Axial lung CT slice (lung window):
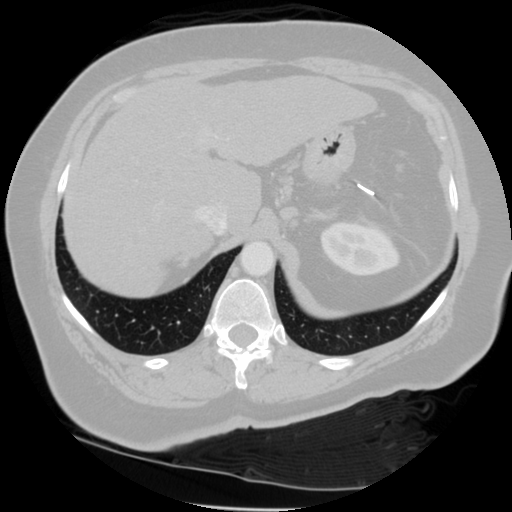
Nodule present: no